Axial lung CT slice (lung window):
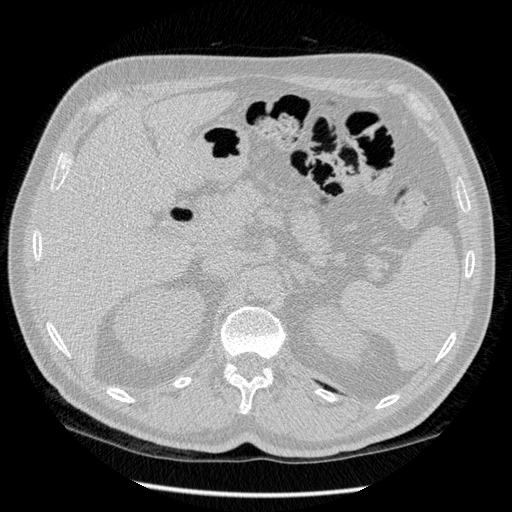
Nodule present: no